Aerial crown-view tile of a tropical tree (Barro Colorado Island, Panama), acquired 20250715:
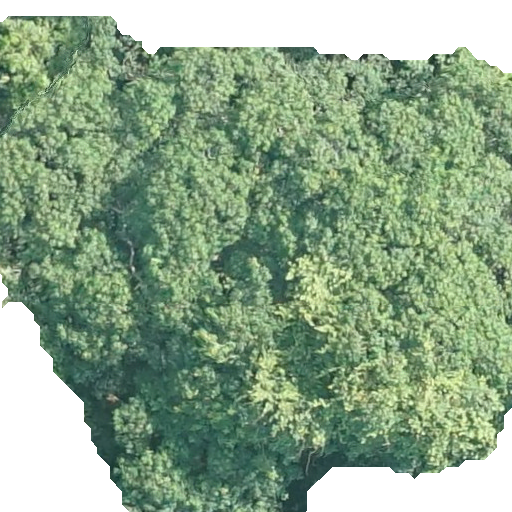
Species: Hura crepitans
GBIF accepted scientific name: Hura crepitans
Crown area: 375.69 m²